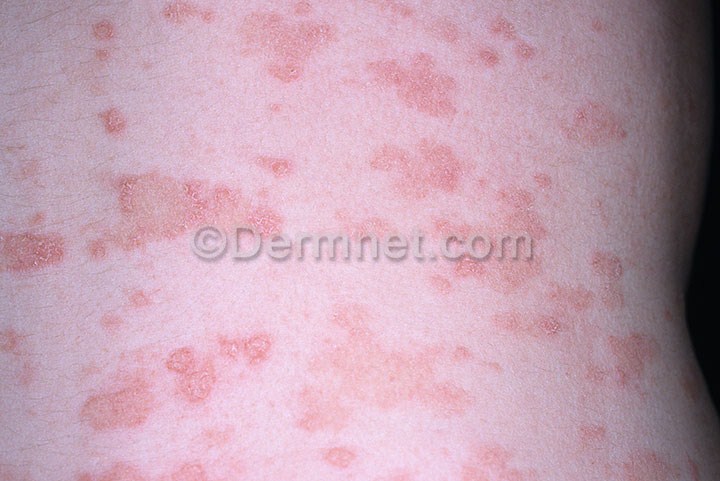
Disease: Psoriasis pictures Lichen Planus and related diseases